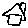
Label: house